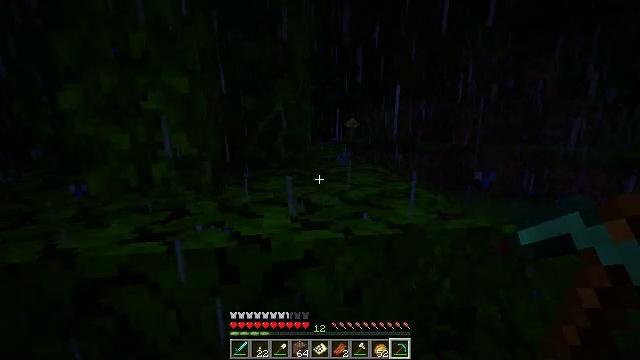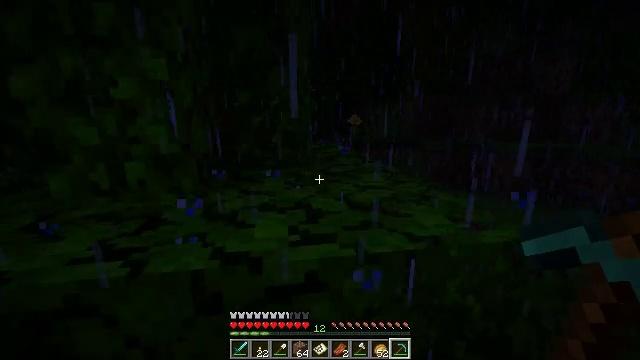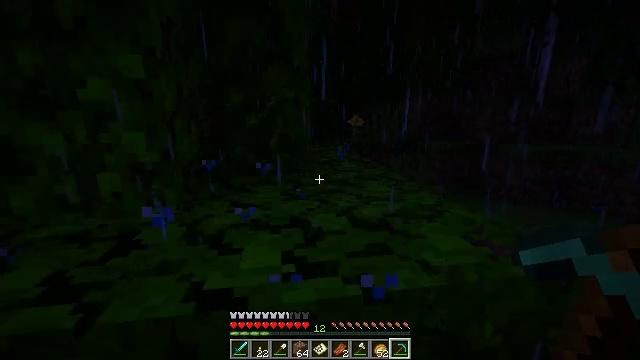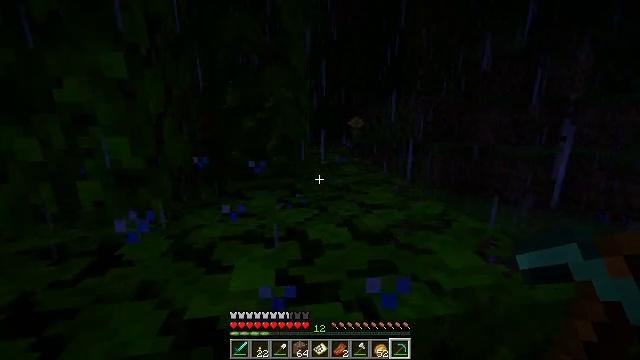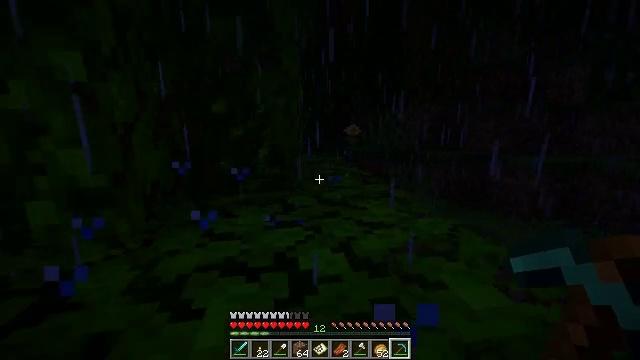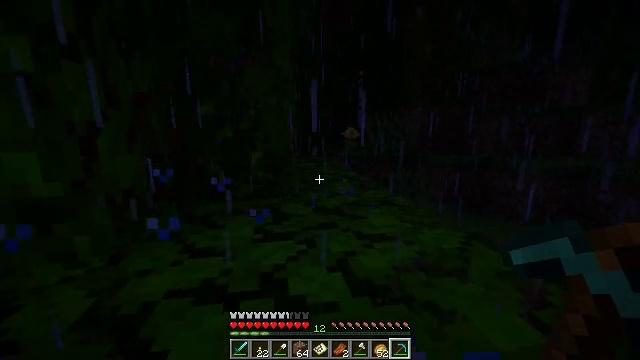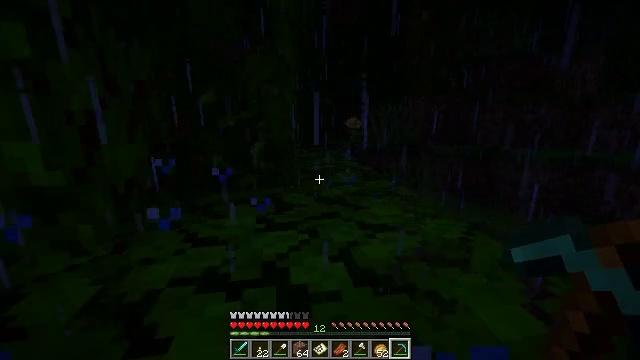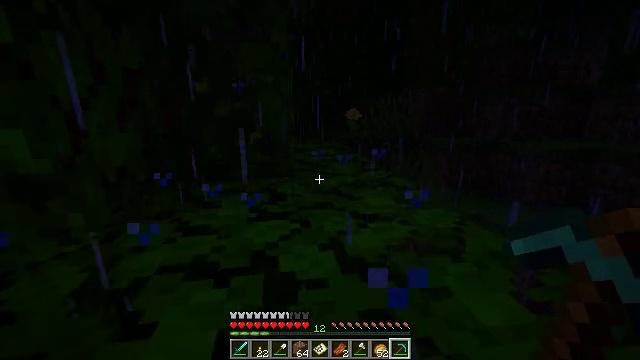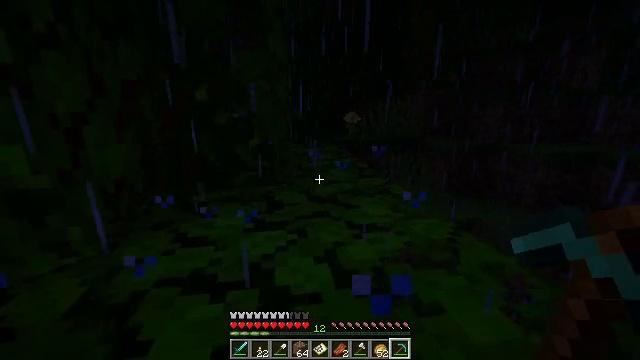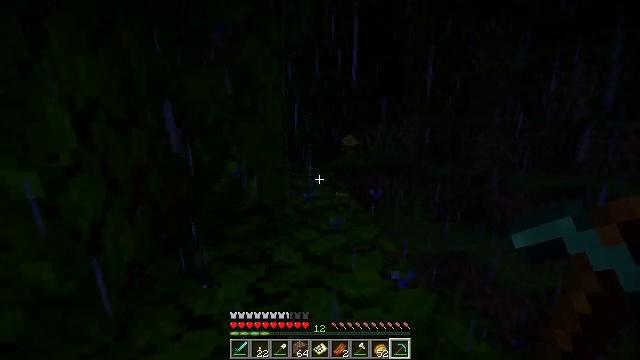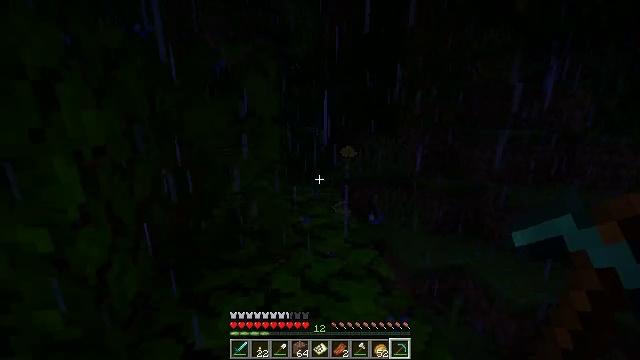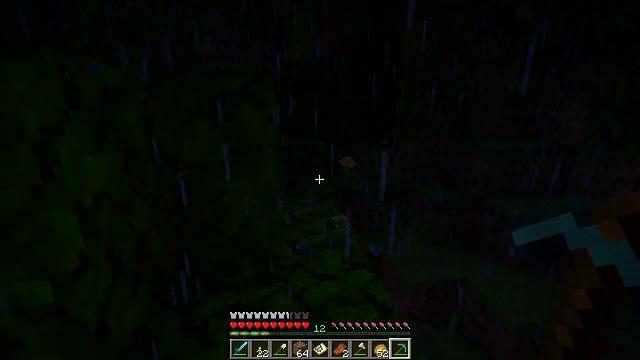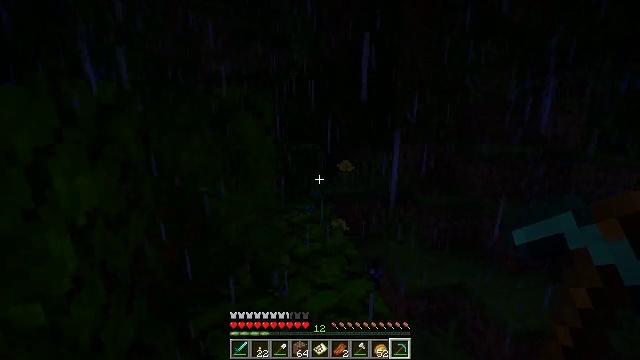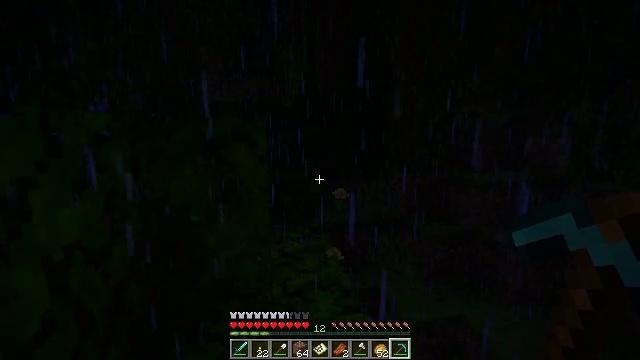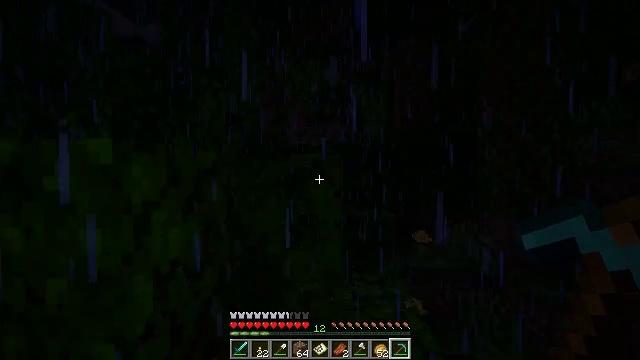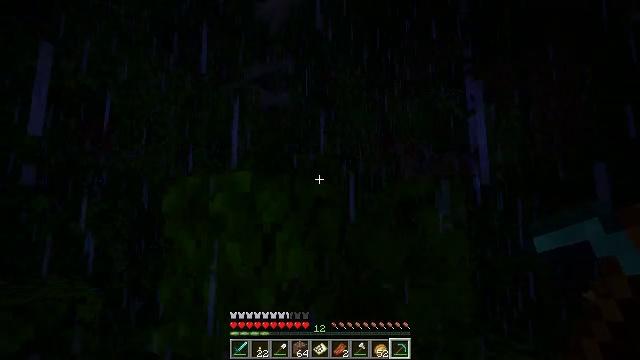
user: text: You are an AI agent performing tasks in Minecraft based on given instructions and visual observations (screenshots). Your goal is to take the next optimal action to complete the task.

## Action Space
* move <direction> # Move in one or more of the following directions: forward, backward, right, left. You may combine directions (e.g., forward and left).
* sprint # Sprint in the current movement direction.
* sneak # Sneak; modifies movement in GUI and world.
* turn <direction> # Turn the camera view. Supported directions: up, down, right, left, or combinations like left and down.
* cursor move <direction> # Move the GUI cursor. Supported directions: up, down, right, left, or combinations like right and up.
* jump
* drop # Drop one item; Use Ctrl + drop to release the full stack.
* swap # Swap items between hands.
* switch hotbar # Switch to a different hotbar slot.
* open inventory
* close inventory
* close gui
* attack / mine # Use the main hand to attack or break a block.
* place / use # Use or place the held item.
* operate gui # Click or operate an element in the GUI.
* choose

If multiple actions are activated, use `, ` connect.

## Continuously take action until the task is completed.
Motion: motion action
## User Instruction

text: Harvest vines off the surface.
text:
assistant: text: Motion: move forward, jump
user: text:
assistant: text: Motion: move forward, jump
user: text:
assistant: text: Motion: move forward, jump
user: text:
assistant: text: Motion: move forward, turn up, jump
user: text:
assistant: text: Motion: move forward, jump
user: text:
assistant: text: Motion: move forward, turn down, jump
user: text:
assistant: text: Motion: move forward, turn down, jump
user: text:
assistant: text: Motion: move forward, jump
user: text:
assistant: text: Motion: move forward, jump
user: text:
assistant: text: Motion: move forward
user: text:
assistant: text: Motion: move forward
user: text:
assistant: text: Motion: no_op
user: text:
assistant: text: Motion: turn right and up
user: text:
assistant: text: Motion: turn left and up
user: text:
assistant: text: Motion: turn left and up
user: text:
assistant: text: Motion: turn left and up
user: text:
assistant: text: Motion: turn left
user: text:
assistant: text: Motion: no_op
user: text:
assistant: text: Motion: no_op
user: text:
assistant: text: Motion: no_op
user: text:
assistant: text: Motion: no_op
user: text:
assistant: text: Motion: no_op
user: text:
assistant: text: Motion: no_op
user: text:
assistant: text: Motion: no_op
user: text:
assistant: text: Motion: turn left
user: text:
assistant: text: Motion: turn left and down
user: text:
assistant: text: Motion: turn left and down
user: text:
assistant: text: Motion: turn right and down
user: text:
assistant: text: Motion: no_op
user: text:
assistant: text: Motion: no_op